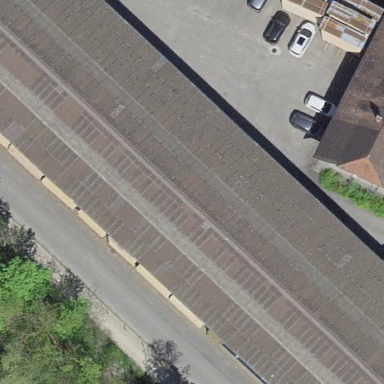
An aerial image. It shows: Warehouse building.